Question: Using ggplot2's stat_smooth(), I'm curious how one might adjust the transparency of the generated regression line. Using geom_points() or geom_line(), one normally sets a value for 'alpha', indicating the percent transparency. However, with stat_smooth(), alpha sets the transparency of the confidence interval (in my sample below, turned off - se=FALSE).
I cannot seem to find a way to make the regression line(s) a lower transparency than 1.
Your advice would be wonderful.
'''
library(reshape2)
df <- data.frame(x = 1:300)
df$y1 <- 0.5*(1/df$x + 0.1*(df$x-1)/df$x + rnorm(300,0,0.015))
df$y2 <- 0.5*(1/df$x + 0.3*(df$x-1)/df$x + rnorm(300,0,0.015))
df$y3 <- 0.5*(1/df$x + 0.6*(df$x-1)/df$x + rnorm(300,0,0.015))
df <- melt(df, id = 1)
ggplot(df, aes(x=x, y=value, color=variable)) +
geom_point(size=2) +
stat_smooth(method = "lm", formula = y ~ 0 + I(1/x) + I((x-1)/x),
se = FALSE,
size = 1.5,
alpha = 0.5)
'''

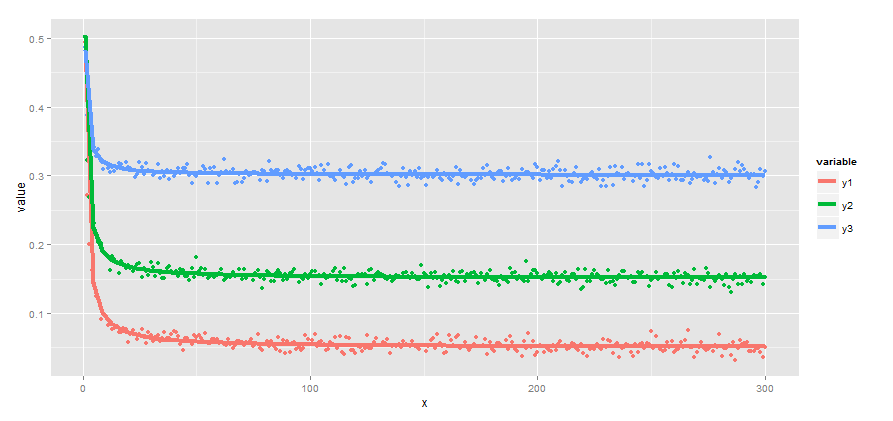
Answer: To set alpha value just for the line you should replace 'stat_smooth()' with 'geom_line()' and then inside the 'geom_line()' use the same arguments as in 'stat_smooth()' and additionally add 'stat="smooth"'.
'''
ggplot(df, aes(x=x, y=value, color=variable)) +
geom_point(size=2) +
geom_line(stat="smooth",method = "lm", formula = y ~ 0 + I(1/x) + I((x-1)/x),
size = 1.5,
linetype ="dashed",
alpha = 0.5)
'''